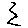
Label: zigzag